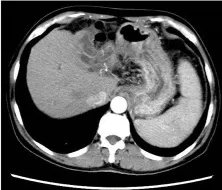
(A) Enhanced CT showed the dilation of intrahepatic bile duct.
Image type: radiology (ct)